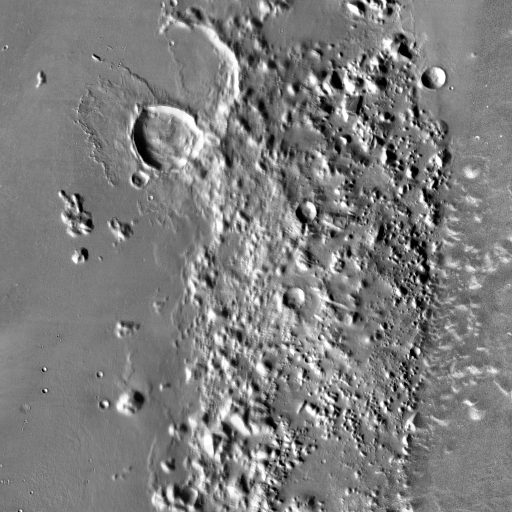
Crater classes present: Background, Other, Layered, Buried